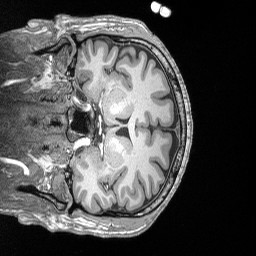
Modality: T1w
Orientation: coronal
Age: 36
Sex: male
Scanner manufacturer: siemens
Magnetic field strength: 3 T
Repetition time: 2.53 s
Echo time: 0.00164 s